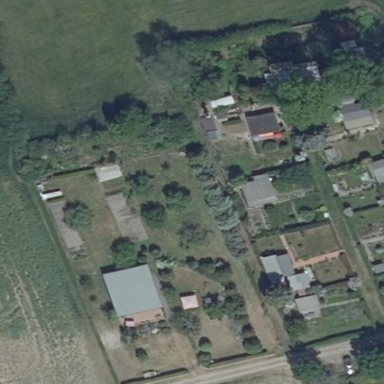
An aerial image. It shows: Allotments area.